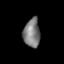
Tissue: lung
Cell type: Endothelial cells
Senescence score: 0.6639
Nuclear area (px): 462
Mean DAPI intensity: 124.128